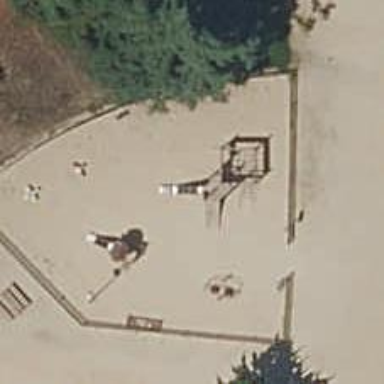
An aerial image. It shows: Playground area for leisure activities on the land.